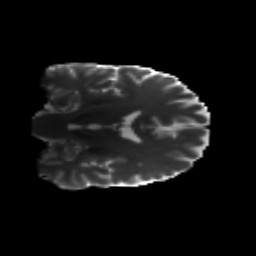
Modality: T2w
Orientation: coronal
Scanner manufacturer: siemens
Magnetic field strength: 3 T
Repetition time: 8.8 s
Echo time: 0.085 s